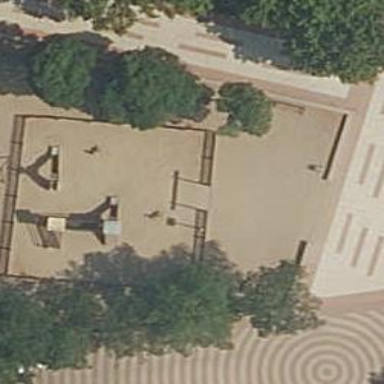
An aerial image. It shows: Playground area for leisure land.